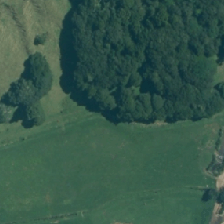
Land cover: indigenous_forest